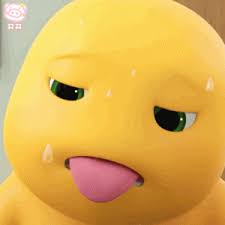
Label: nailong